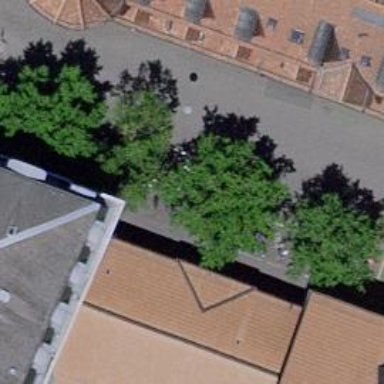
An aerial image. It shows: Bicycle repair station.